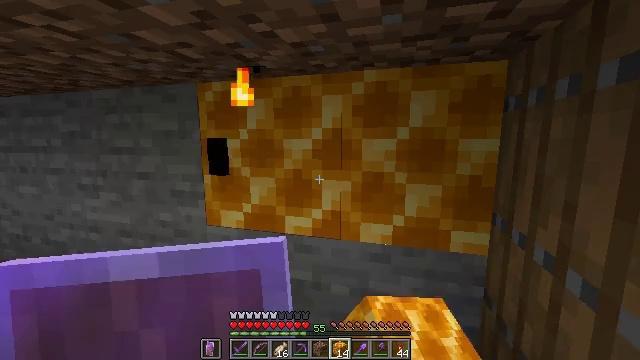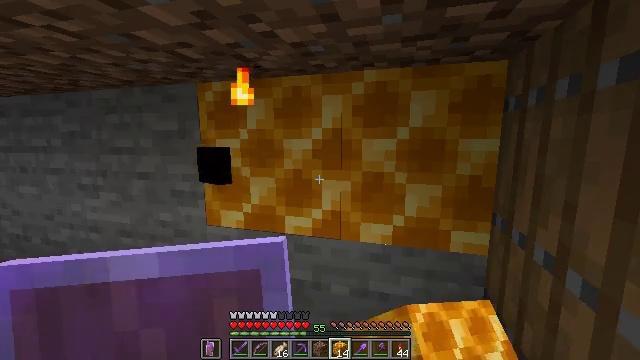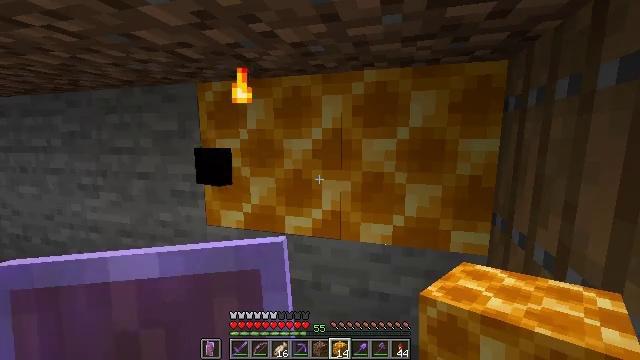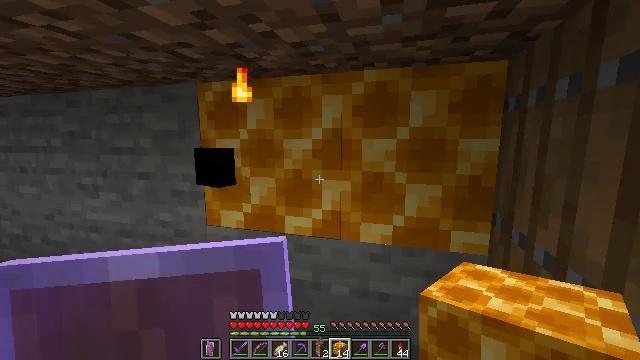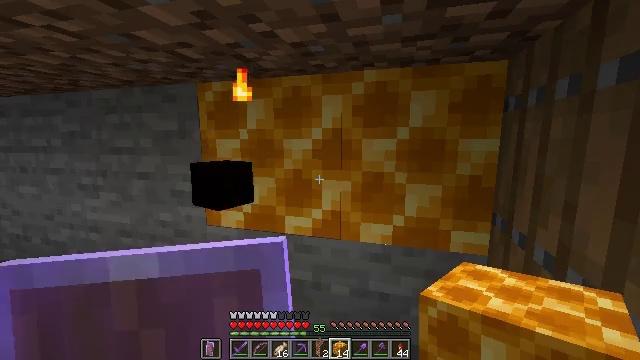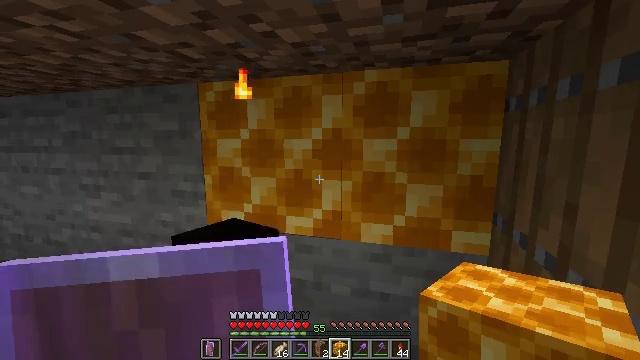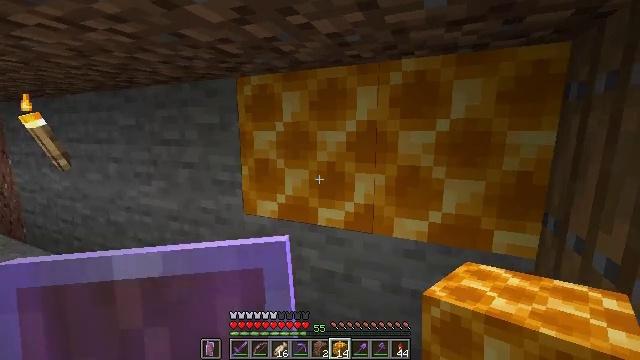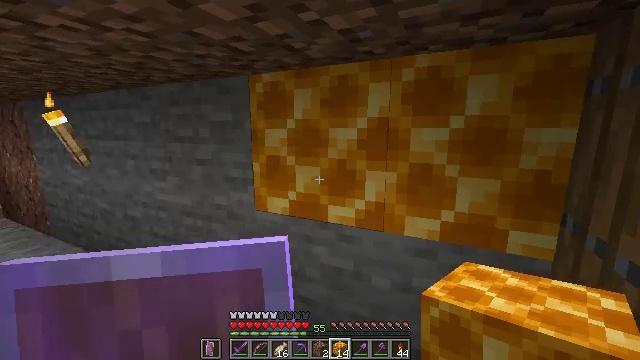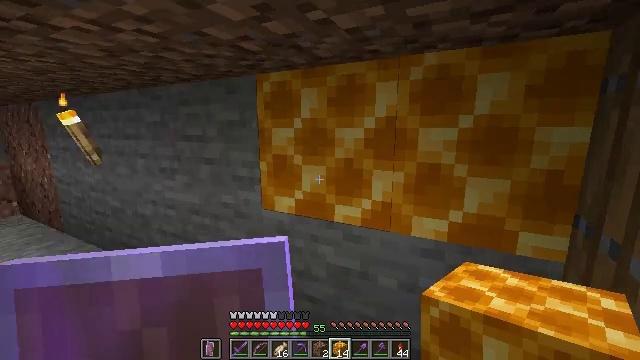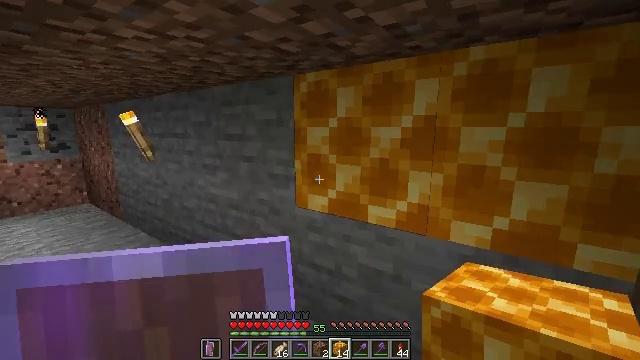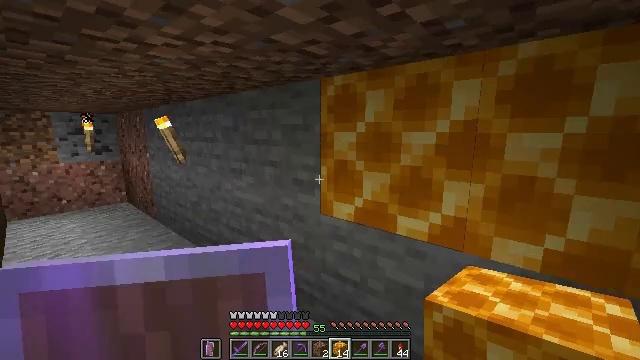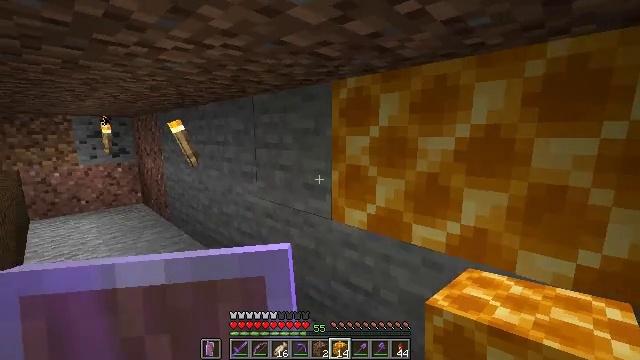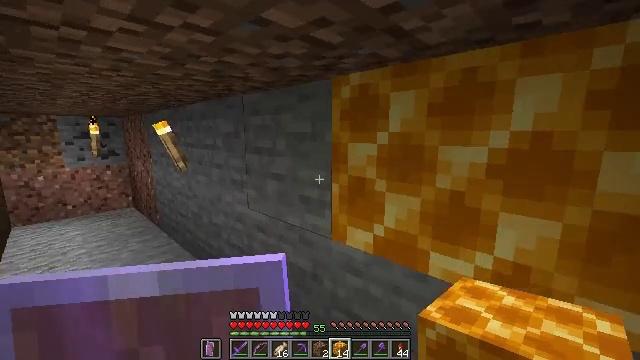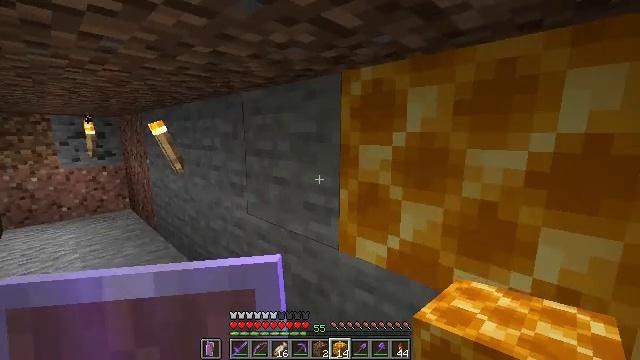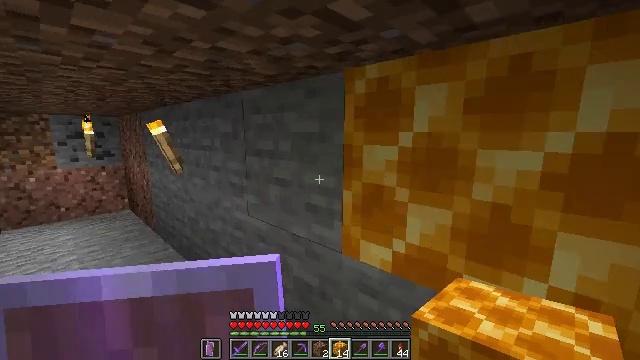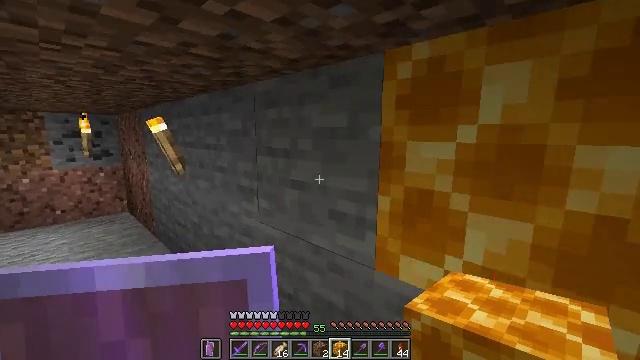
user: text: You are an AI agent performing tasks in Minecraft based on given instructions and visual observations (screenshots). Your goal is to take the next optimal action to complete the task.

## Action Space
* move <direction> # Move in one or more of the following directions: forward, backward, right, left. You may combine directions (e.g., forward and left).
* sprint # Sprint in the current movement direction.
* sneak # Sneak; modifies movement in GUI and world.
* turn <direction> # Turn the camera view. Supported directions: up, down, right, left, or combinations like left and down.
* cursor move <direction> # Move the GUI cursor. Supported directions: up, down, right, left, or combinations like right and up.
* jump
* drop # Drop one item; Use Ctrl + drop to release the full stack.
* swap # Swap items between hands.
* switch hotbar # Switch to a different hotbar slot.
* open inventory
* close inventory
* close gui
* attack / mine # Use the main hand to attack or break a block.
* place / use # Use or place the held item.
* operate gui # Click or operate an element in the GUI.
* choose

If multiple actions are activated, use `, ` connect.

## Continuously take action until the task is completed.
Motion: motion action
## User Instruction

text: Take down the wall torch for reuse.
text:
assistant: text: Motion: no_op
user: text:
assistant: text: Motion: no_op
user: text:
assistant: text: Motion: no_op
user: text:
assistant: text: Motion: no_op
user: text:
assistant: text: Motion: no_op
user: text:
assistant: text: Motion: turn left and down
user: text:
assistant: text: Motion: turn left
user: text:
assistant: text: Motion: turn left
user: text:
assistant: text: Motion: turn left
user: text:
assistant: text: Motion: move forward, turn left
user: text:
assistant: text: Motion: move forward, turn left
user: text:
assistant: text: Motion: move forward
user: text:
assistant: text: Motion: move forward and move left
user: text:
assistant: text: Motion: move forward and move left
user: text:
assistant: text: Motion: move forward and move left
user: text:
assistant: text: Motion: move forward and move left
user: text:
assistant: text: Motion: move left, turn right
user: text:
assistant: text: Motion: turn right
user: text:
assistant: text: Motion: no_op
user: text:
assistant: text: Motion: no_op
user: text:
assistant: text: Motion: no_op
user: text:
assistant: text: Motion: no_op
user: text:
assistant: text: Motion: no_op
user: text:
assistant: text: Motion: no_op
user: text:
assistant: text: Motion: no_op
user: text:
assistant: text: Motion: no_op
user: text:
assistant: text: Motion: no_op
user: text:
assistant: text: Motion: no_op
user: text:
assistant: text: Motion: turn left and down
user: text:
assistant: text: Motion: turn left and down